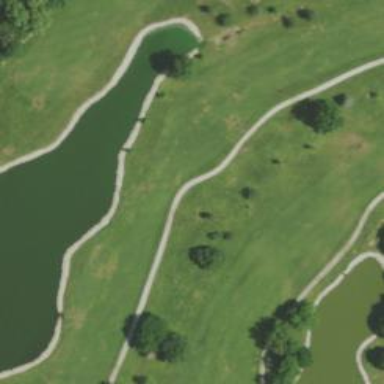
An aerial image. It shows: Well-maintained path used as golf cart path. The tracktype is grade1.